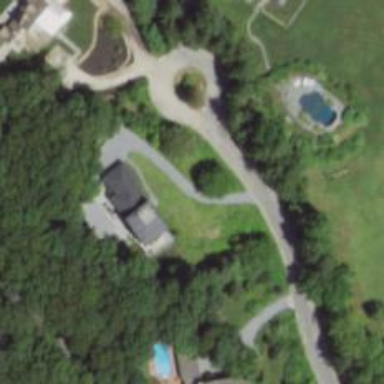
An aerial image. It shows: Driveway.